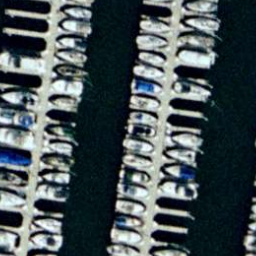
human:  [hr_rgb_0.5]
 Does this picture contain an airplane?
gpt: no

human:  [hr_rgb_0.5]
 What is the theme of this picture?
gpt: harbor

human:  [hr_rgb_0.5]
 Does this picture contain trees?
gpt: no

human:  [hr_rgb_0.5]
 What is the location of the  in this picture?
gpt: i cannot see it